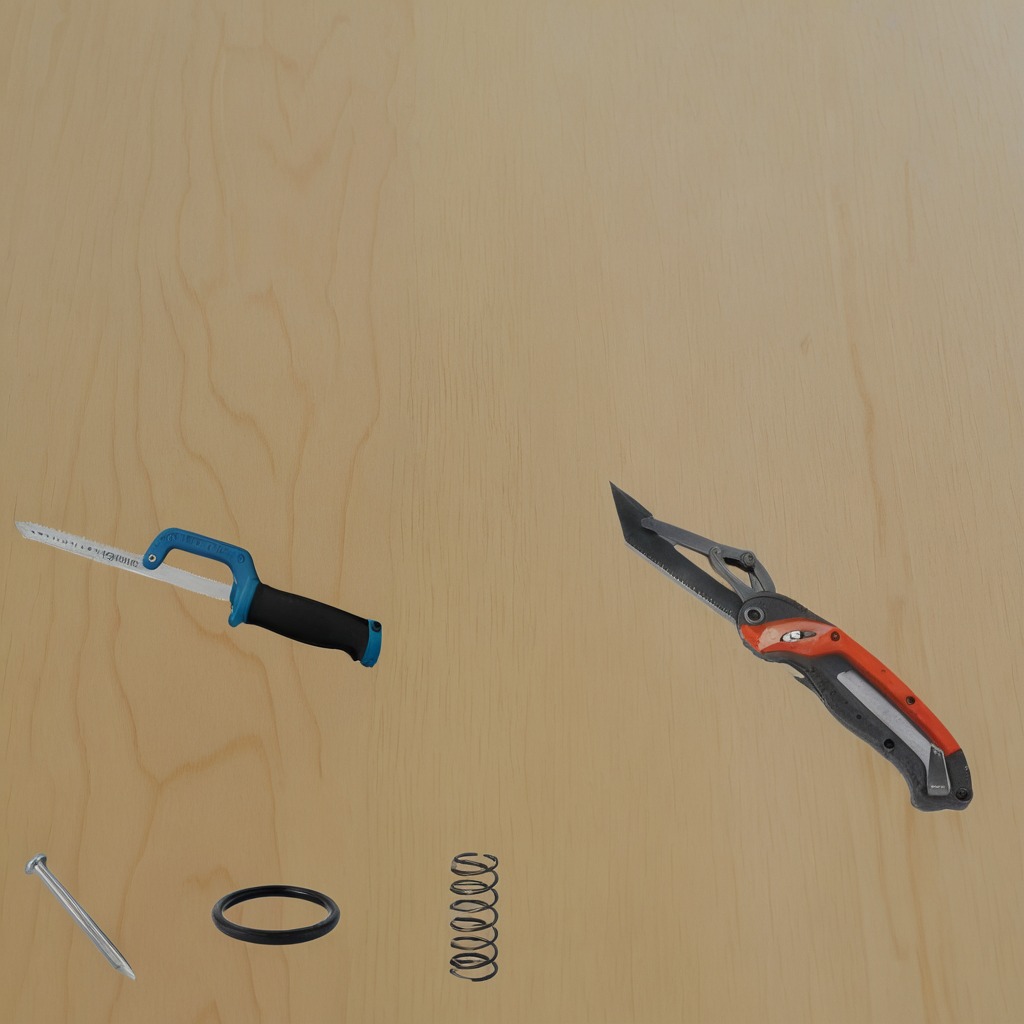
A rubber Oring, a utility knife, an iron nail, a coiled metal spring, and a handheld metal saw are lying on the plywood surface.